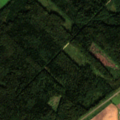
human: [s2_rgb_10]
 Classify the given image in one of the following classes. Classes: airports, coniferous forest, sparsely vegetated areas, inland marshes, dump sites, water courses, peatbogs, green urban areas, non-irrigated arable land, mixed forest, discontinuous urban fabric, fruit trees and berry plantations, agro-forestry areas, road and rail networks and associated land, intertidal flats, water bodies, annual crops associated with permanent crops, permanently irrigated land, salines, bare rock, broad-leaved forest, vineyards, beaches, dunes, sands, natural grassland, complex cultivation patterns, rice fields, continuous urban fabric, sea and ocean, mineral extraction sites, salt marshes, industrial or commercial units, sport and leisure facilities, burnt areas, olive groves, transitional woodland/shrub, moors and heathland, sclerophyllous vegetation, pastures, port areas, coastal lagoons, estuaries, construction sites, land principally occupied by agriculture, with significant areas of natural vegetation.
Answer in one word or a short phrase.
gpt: discontinuous urban fabric, non-irrigated arable land, coniferous forest, mixed forest